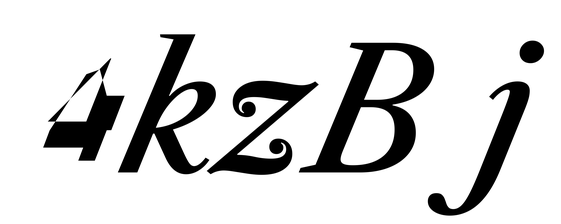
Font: LibreCaslonText-Italic_Medium_Italic